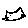
Label: cat